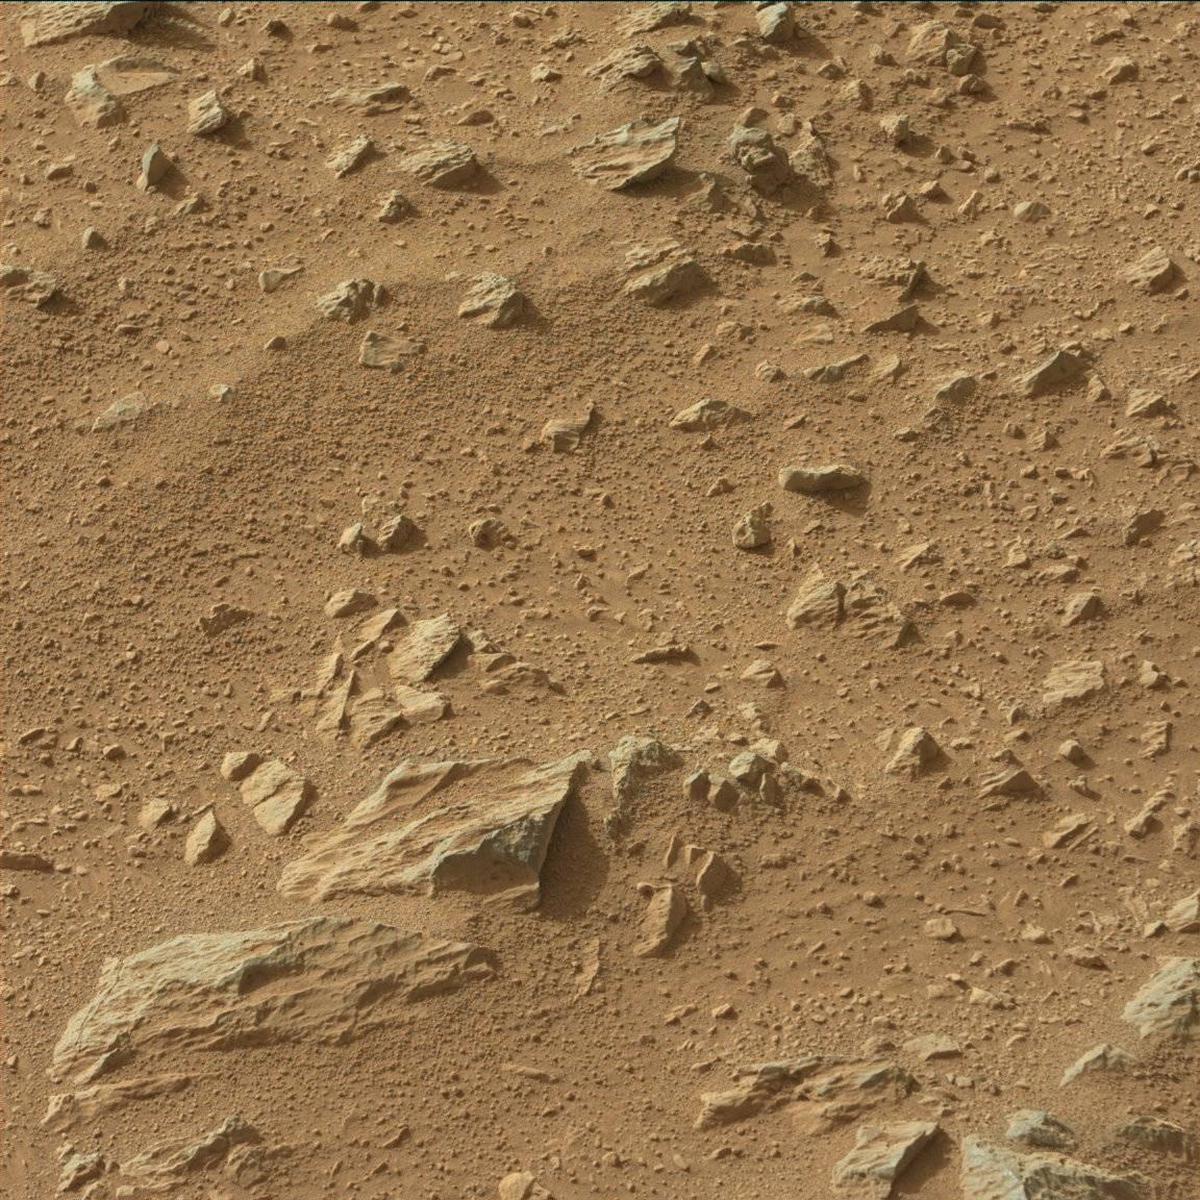
Terrain classes present: Bedrock, Sand / Soil